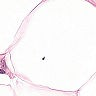
Metastatic tissue present: no